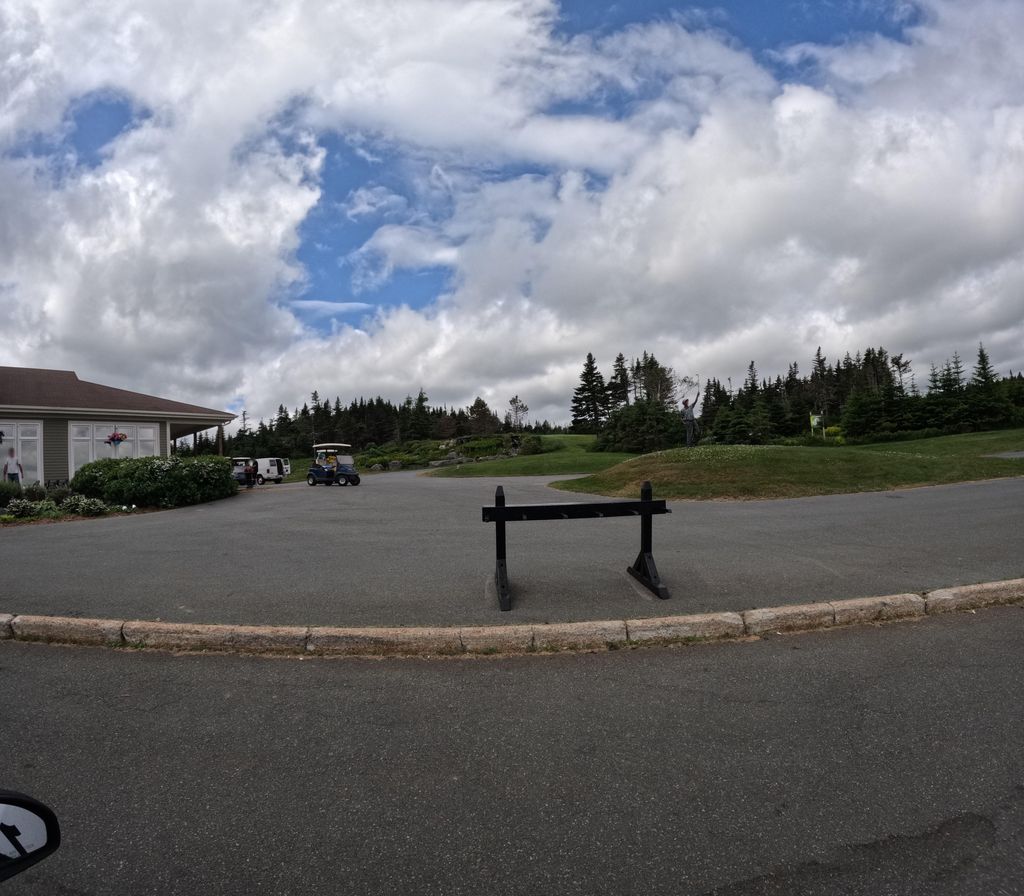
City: st_johns